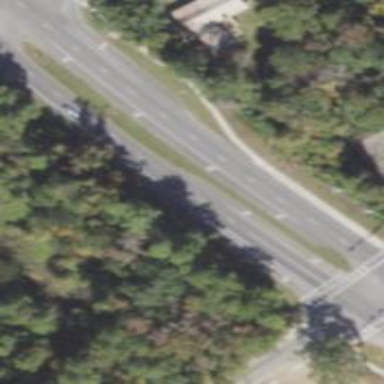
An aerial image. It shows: Asphalt trunk highway.